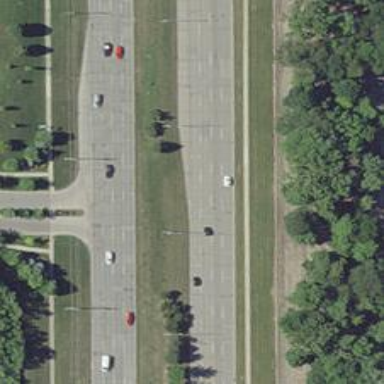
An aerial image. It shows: Secondary road with separate sidewalk.